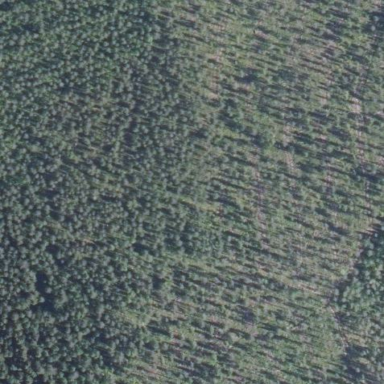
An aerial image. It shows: Needle-leaved woodland.